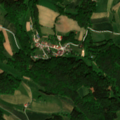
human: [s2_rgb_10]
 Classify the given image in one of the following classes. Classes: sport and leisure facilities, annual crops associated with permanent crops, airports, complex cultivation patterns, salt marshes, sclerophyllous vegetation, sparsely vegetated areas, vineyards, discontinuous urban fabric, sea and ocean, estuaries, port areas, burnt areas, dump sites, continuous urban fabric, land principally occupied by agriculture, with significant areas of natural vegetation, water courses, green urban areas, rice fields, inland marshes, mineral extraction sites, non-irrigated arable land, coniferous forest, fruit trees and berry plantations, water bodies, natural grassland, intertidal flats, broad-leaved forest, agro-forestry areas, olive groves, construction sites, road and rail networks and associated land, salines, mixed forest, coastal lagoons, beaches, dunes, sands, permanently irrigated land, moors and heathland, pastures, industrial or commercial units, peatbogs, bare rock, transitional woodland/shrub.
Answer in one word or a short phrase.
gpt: non-irrigated arable land, land principally occupied by agriculture, with significant areas of natural vegetation, coniferous forest, mixed forest